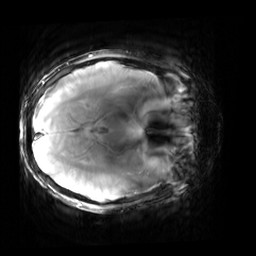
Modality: T2starw
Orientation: axial
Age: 21
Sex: male
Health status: healthy
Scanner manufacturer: siemens
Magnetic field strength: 3 T
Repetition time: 0.7 s
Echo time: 0.02 s